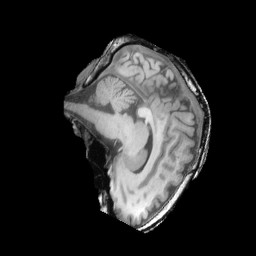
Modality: T1w
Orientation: sagittal
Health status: ill
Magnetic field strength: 3 T